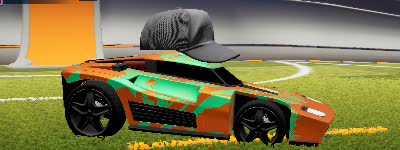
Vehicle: breakout